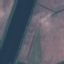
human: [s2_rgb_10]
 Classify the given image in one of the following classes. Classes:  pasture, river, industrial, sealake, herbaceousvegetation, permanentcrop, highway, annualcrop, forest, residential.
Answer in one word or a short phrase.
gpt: River